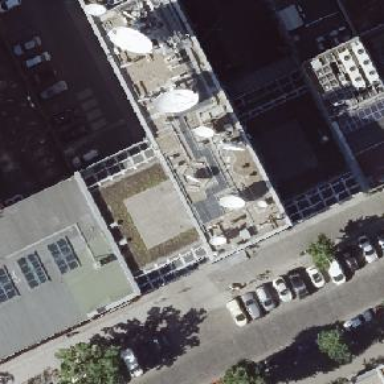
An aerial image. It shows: Television studio.